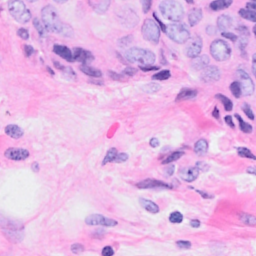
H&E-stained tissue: Breast